Question: I have four ToolStripSplitButtons in a ToolStrip in one of my c# applications as shown here.

To open ToolStripMenuItem window I have to click on any of the four ToolStripSplitButtons. As opposed to it I only want to move my mouse(rather than clicking it) on any of the ToolStripSplitButtons and keep it there till ToolStripmenuItems Window appears. I guess I will need a MouseHover event for that but don't know how to do this. I would be thankfull to one who solves this problem.
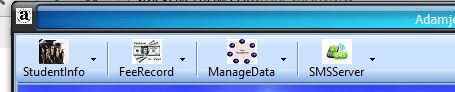
Answer: Something like this:
'''
public Form1() {
InitializeComponent();
toolStripDropDownButton1.MouseEnter += toolStripDropDownButton1_MouseEnter;
}
void toolStripDropDownButton1_MouseEnter(object sender, EventArgs e) {
toolStripDropDownButton1.ShowDropDown();
}
'''
Or you can use the Hover event instead.